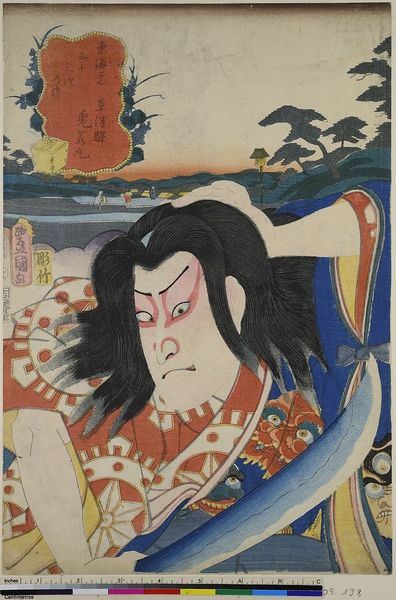
Titel: Kusatsu: Der Schauspieler Arashi Kichisaburo III als Oniwakamaru, Blatt 53 aus der Serie: Die 53 Stationen des Tokaido
Künstler: Utagawa Kunisada
Standort: Hamburg
Institution: Museum für Kunst und Gewerbe Hamburg
Schlagwörter: baum, blau, weiß, schwarz, rot, muster, mantel, blatt, theater, schminke, holzschnitt, schrift, wild, wütend, druckgraphik, druckgrafik, asiatisch, zeit, schauspieler, bemalung, farbholzschnitt, schauspielerin, tourismus, reisen, kabuki, edo, reproduktionen, druckerzeugnisse, theateraufführung, ukiyo